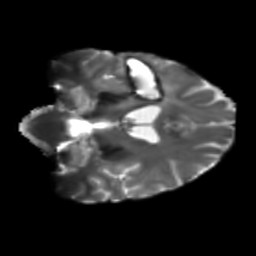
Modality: T2w
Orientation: coronal
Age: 38
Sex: female
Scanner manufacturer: siemens
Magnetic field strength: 3 T
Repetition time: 5.25 s
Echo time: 0.08 s